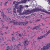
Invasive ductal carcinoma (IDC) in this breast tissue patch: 0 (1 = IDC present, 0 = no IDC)